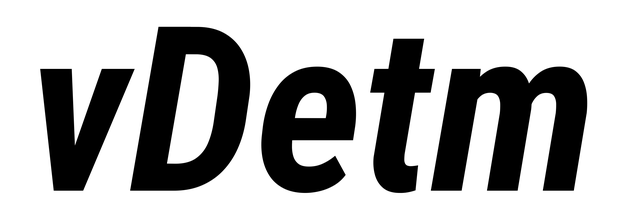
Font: Roboto-Italic_Condensed_Bold_Italic